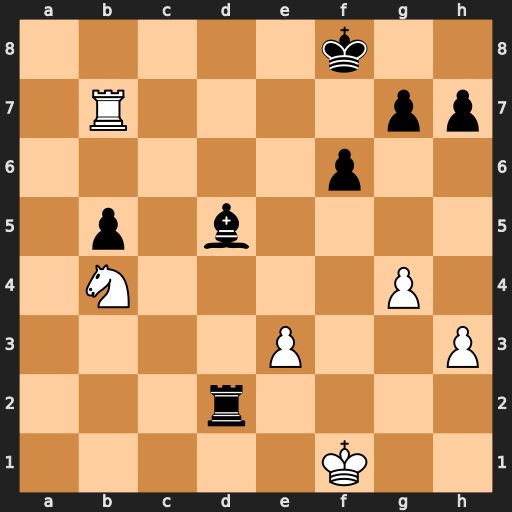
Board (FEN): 5k2/1R4pp/5p2/1p1b4/1N4P1/4P2P/3r4/5K2
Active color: w
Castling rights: -
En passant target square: -
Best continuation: Rb8+ Ke7 Ke1 Rh2 Nxd5+